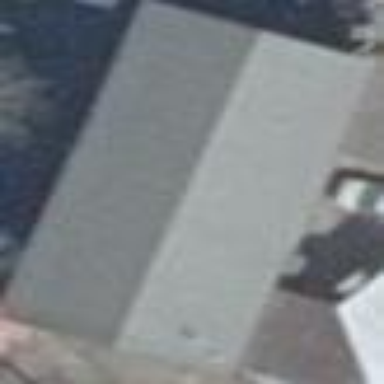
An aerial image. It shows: Building with gabled red roof.